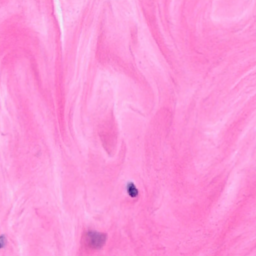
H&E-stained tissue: Breast